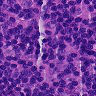
Metastatic tissue present: no